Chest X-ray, PA view. Patient: 72 years old, sex M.
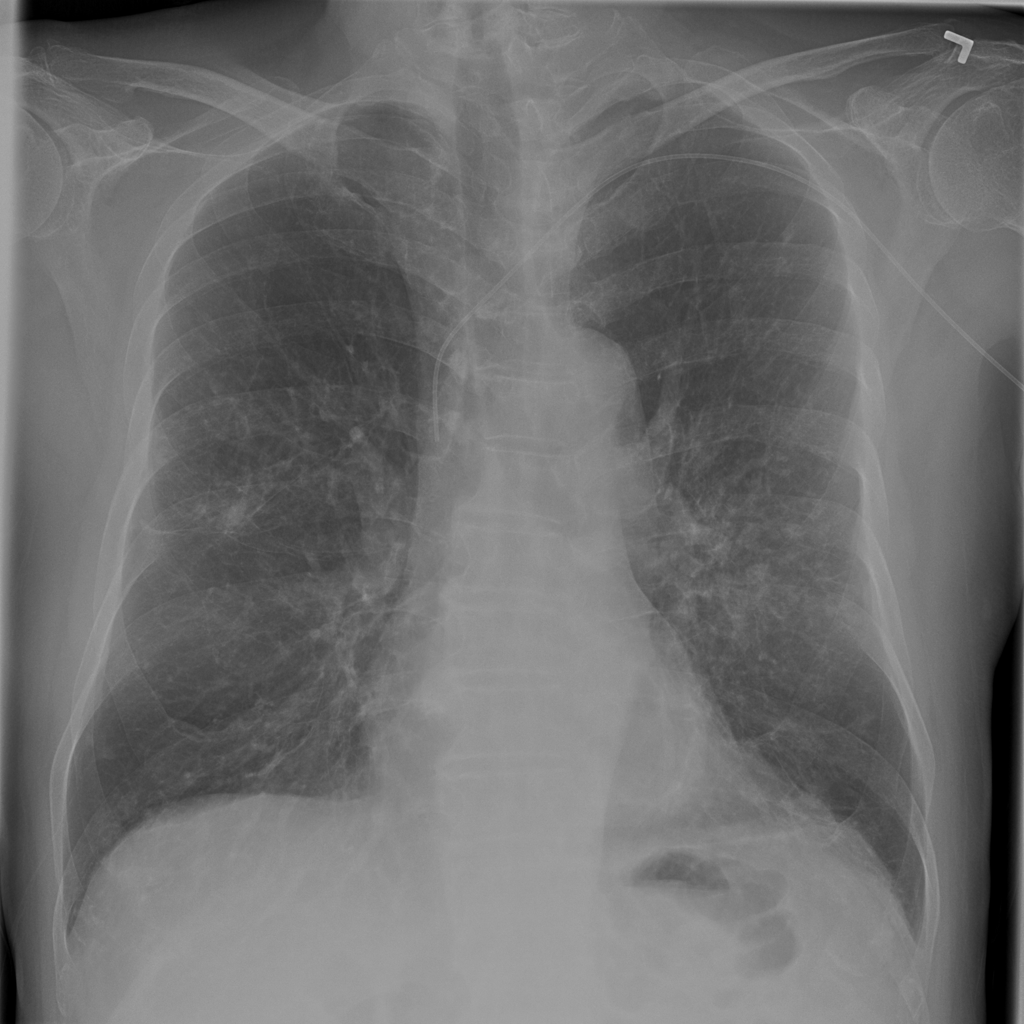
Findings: No Finding